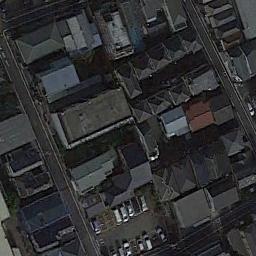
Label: dense_residential